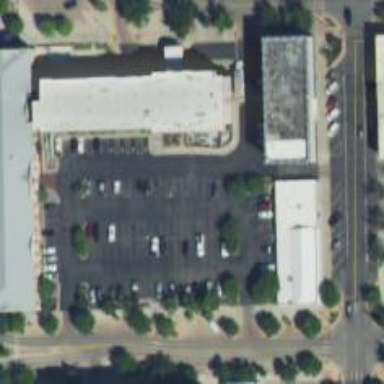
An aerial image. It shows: Parking space.